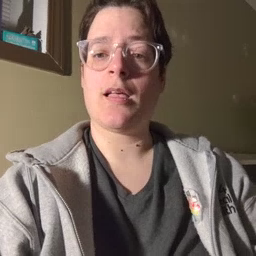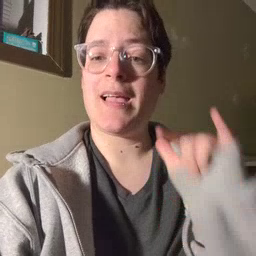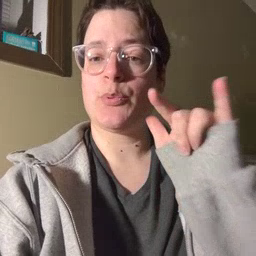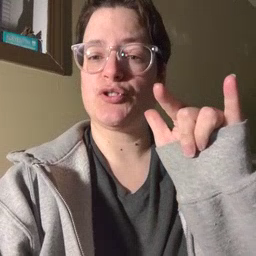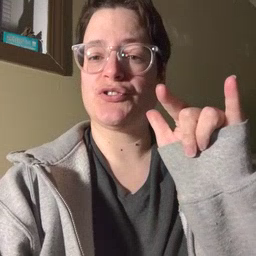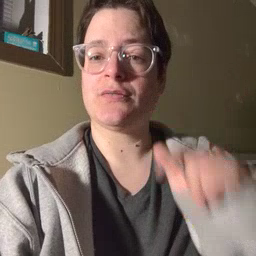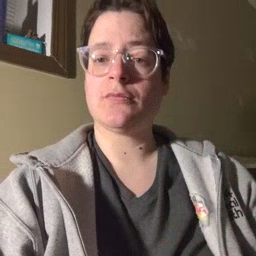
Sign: airplane